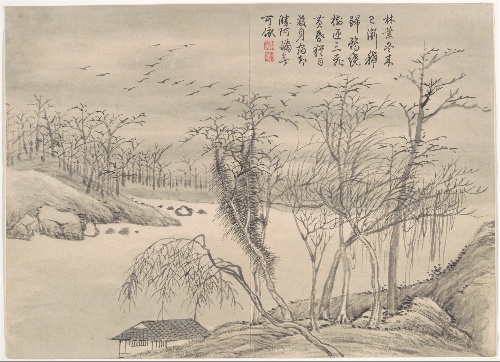
Title: 清  錢維城  景數四氣，冬景圖  冊|Winter Landscapes and Flowers
Artist: Qian Weicheng
Artist bio: Chinese, 1720–1772
Object type: Album
Classification: Paintings
Medium: Album of twelve paintings; ink and color on paper
Culture: China
Period: Qing dynasty (1644–1911)
Dimensions: Image (each): 8 5/8 × 11 7/8 in. (21.9 × 30.2 cm)
Department: Asian Art
Credit line: Purchase, The Dillon Fund Gift, 1988
Accession year: 1988
Repository: Metropolitan Museum of Art, New York, NY
Tags: Flowers|Landscapes